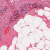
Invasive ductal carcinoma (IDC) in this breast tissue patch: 0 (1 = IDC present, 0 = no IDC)